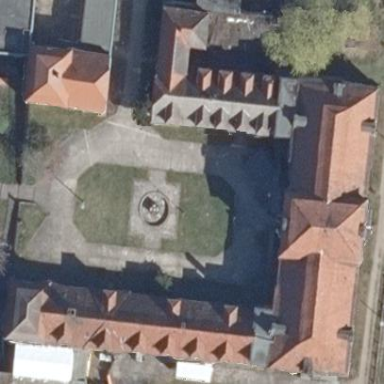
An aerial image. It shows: Historic castle building of manor type.